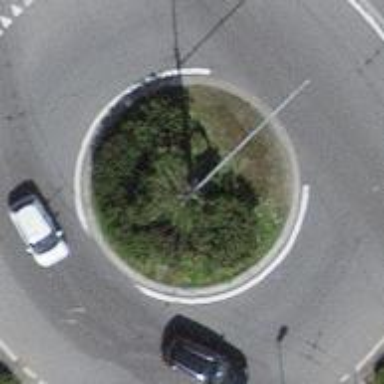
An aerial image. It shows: Primary highway with asphalt surface running through roundabout. There are trolley wires present along the road.